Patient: sex M, age 65
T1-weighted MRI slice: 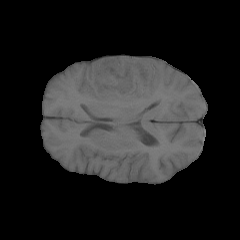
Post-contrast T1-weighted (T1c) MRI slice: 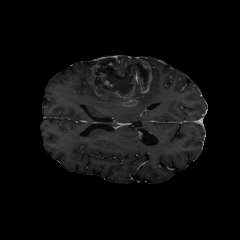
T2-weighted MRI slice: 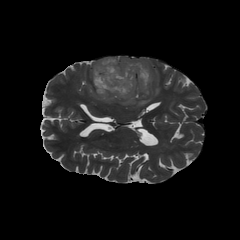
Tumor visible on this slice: yes
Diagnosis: Glioblastoma, IDH-wildtype
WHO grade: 4